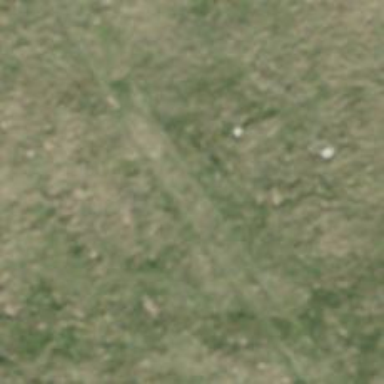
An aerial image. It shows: Grassy track with grade5 tracktype.